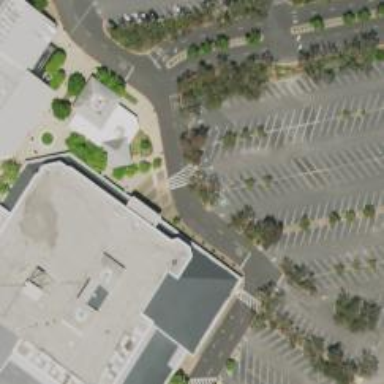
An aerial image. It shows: Parking space.